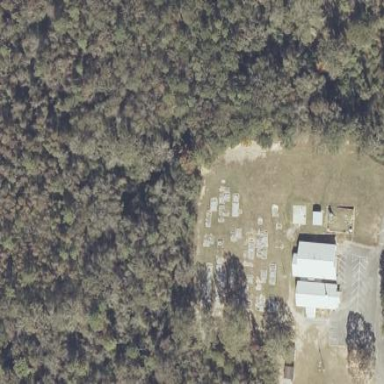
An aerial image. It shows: Cemetery.